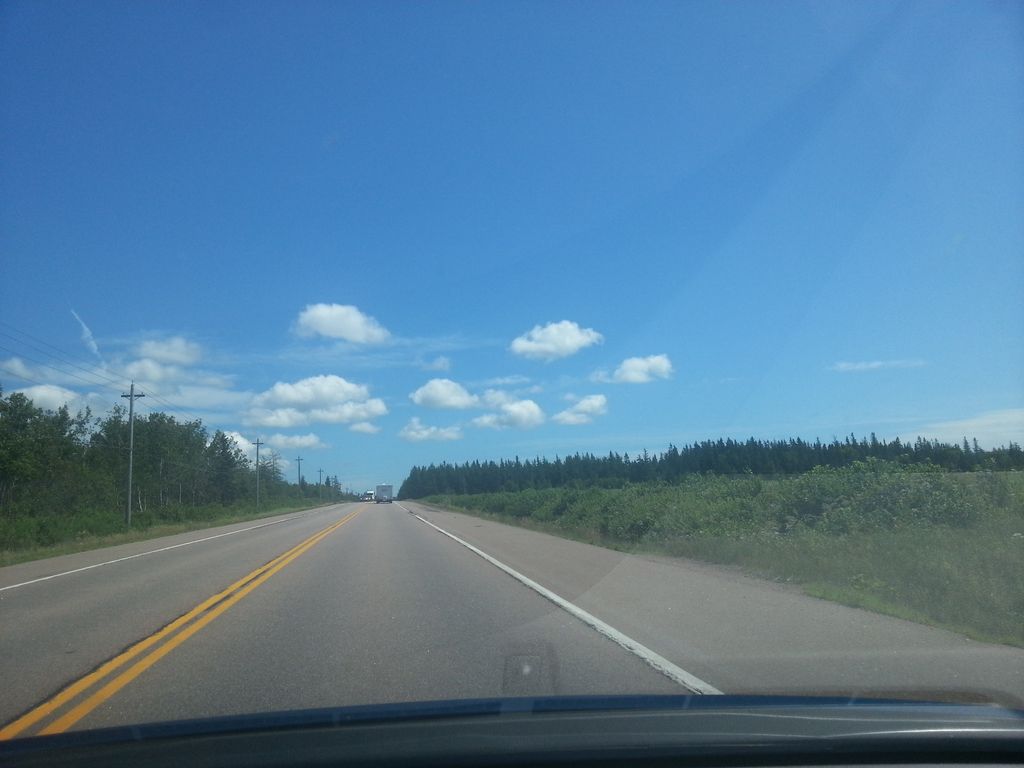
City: charlottetown